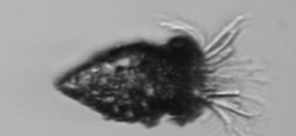
Label: Tintinnopsis